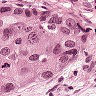
Metastatic tissue present: yes